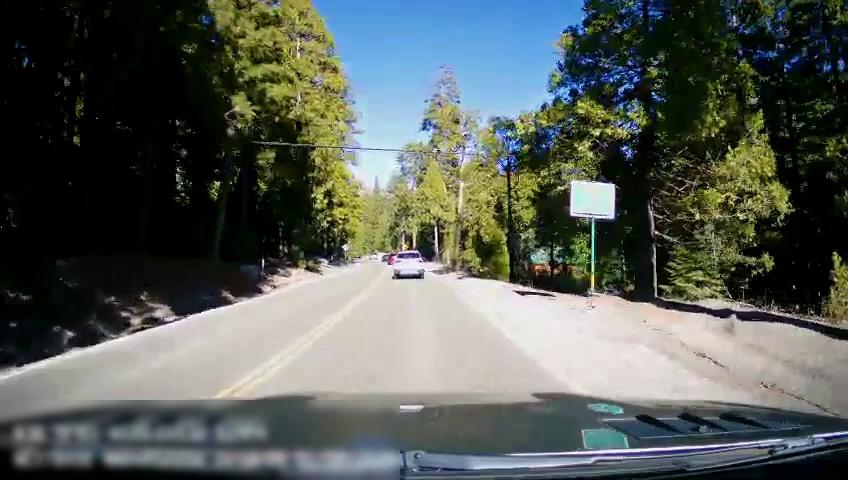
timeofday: Day
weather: Sunny
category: Drivable Space
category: Vehicles | SUV
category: Vehicles | SUV
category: Lanes | Opposite Lane
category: Lanes | Opposite Lane
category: Lanes | Current Lane
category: Lanes | Current Lane
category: Traffic | Signs